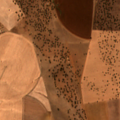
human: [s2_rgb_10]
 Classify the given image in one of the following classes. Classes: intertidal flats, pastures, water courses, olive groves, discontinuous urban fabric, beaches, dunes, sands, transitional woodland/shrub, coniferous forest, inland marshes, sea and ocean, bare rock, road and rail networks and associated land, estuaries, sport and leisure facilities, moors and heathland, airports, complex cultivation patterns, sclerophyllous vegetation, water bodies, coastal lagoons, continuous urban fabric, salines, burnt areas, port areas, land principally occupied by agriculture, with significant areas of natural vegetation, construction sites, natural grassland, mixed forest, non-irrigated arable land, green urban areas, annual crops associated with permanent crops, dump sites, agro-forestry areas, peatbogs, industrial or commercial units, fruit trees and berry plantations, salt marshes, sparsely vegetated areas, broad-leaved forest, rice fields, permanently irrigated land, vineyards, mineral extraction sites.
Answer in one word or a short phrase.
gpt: non-irrigated arable land, permanently irrigated land, olive groves, agro-forestry areas